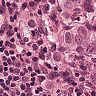
Metastatic tissue present: yes